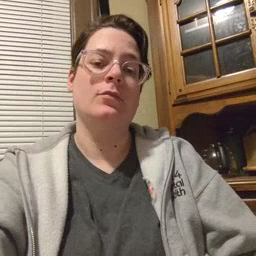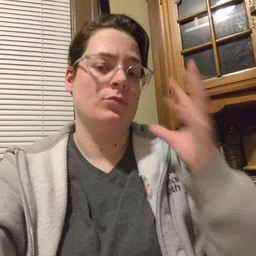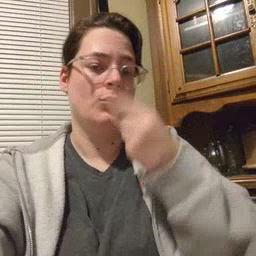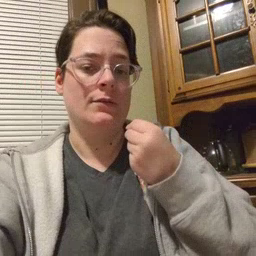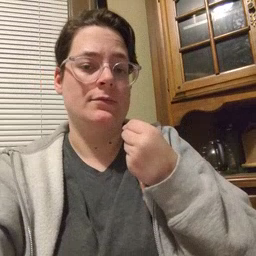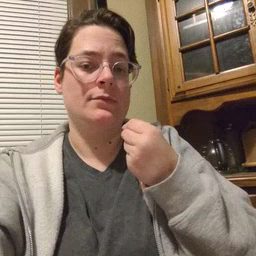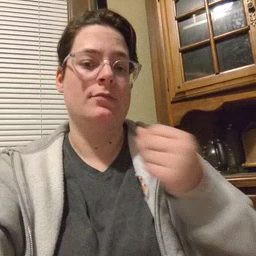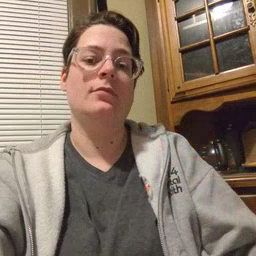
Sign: pretty